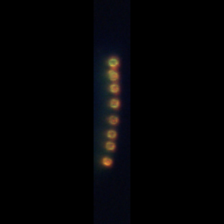
Taxon: Chaetoceros
Group: Diatoms